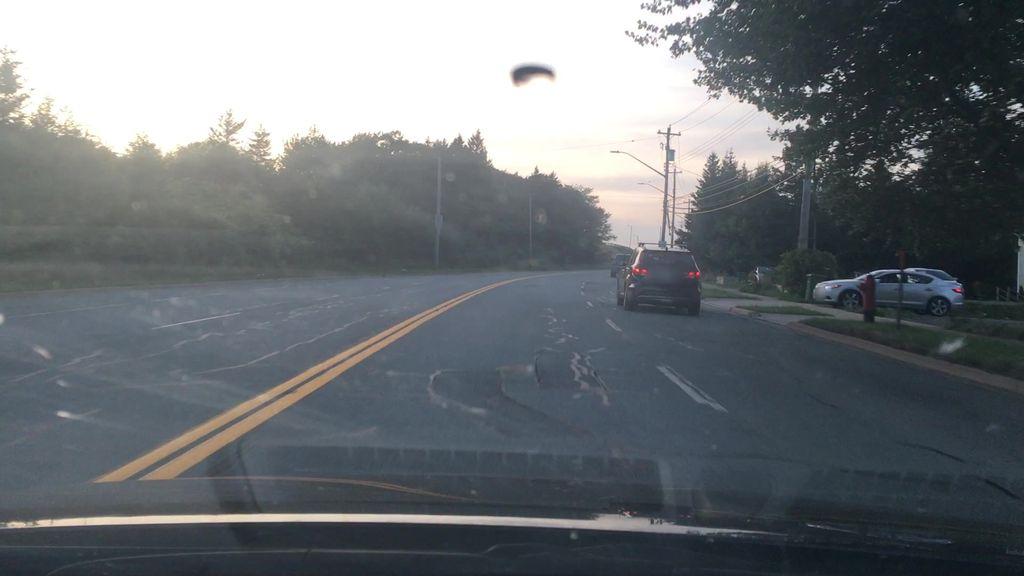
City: halifax